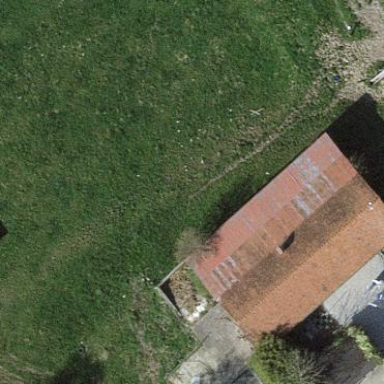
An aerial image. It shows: Farm building.